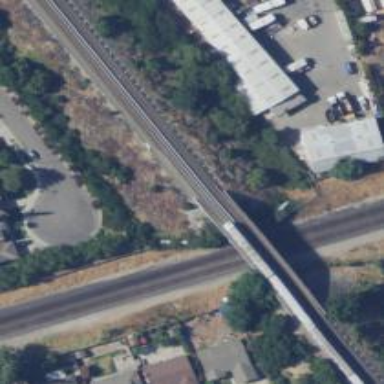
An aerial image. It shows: Railway bridge with electrified lines.